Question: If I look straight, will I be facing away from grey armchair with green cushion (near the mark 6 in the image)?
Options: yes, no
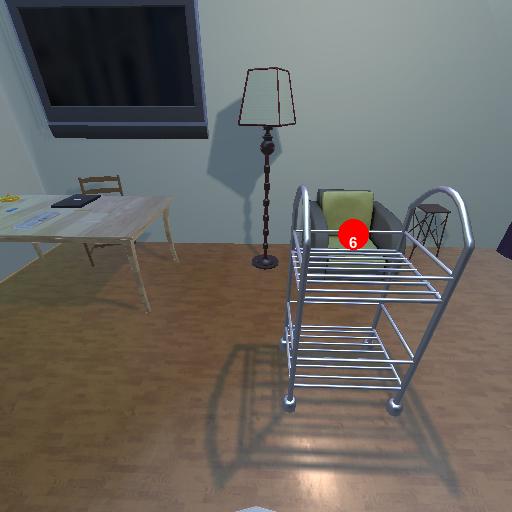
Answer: yes